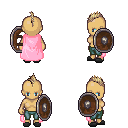
a pixel art fantasy rpg character, female body template, human, tanned skin, pink cape, teal pants, white blonde mohawk hairstyle, gray slippers, shield, four views (front, back, left, right), 2x2 character sprite sheet, small pixel art, hard edges, no anti-aliasing